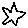
Label: star